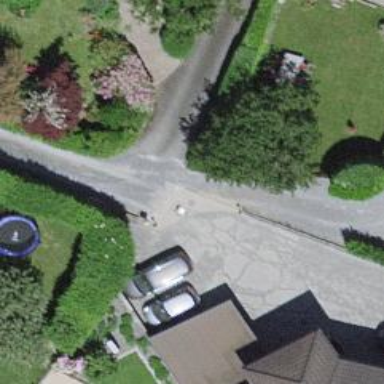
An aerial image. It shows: Living street.